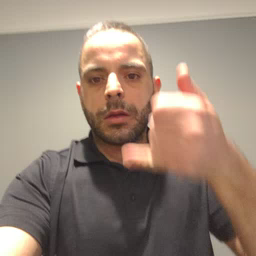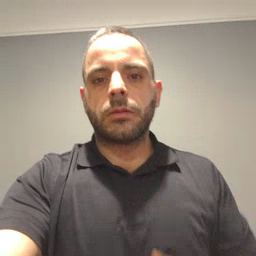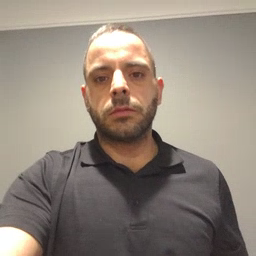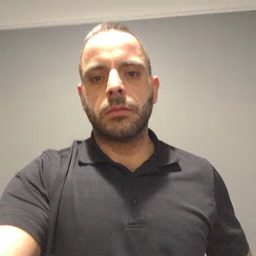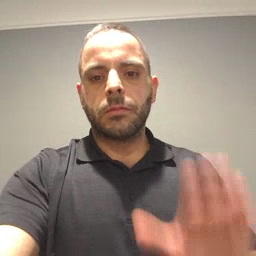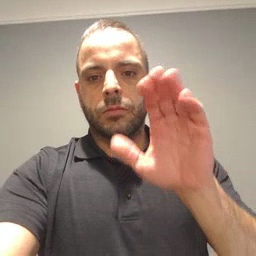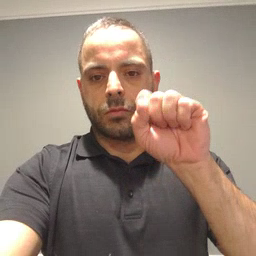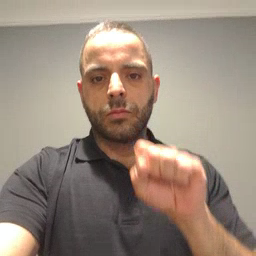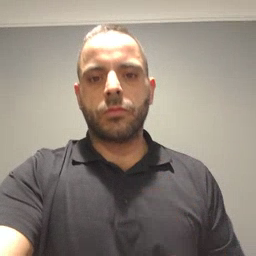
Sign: mitten